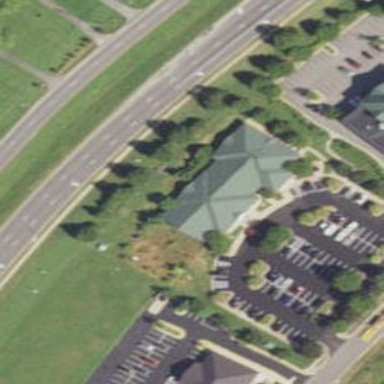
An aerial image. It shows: Clinic building offering healthcare services.